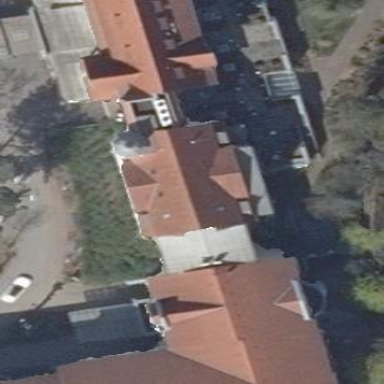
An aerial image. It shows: Hospital building.